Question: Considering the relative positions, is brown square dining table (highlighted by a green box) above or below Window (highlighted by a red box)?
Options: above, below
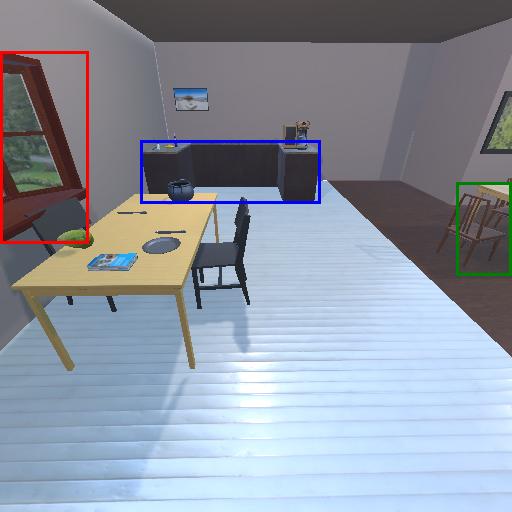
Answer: above